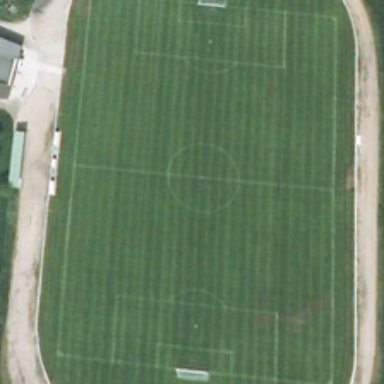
A football field is near several green trees and a building .